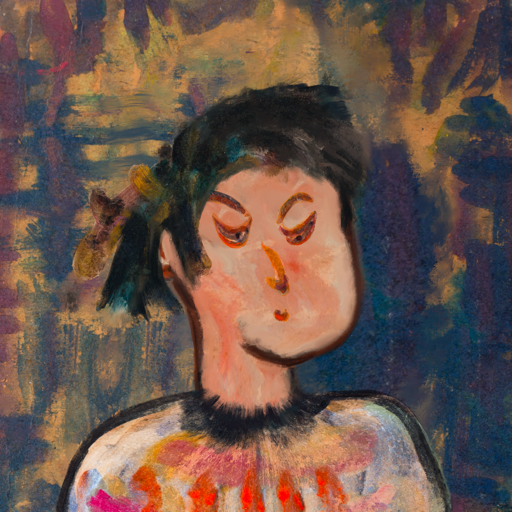
Background: InTheSun, Head And Neck Side: Roy_Bahadur, Face Side: Hypocrite, Bust: Childish, Hair Side: Pipe, Head Accessory: Blank, Second Necklace: Blank, Necklace: Blank, Baby: Blank